Field crop: tomato
Growth stage: 1
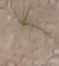
Species: cyperus